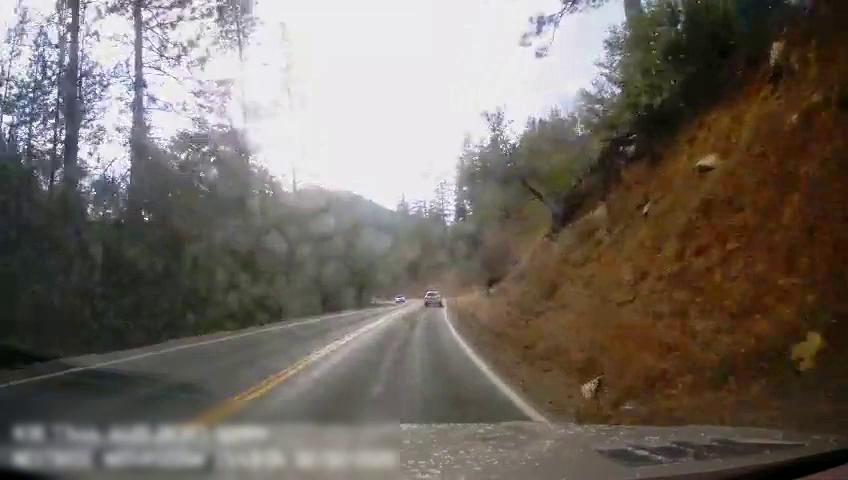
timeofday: Day
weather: Sunny
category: Drivable Space
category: Vehicles | Truck
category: Vehicles | Car
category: Lanes | Opposite Lane
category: Lanes | Current Lane
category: Lanes | Current Lane
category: Lanes | Current Lane